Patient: sex M, age 72
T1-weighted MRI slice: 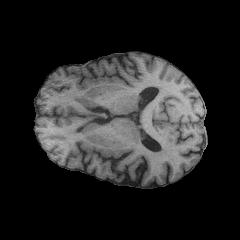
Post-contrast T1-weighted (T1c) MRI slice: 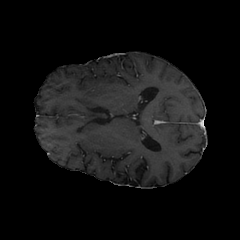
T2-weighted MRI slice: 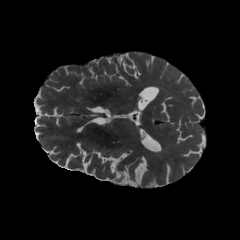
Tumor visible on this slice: no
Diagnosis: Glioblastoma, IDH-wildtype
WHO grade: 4